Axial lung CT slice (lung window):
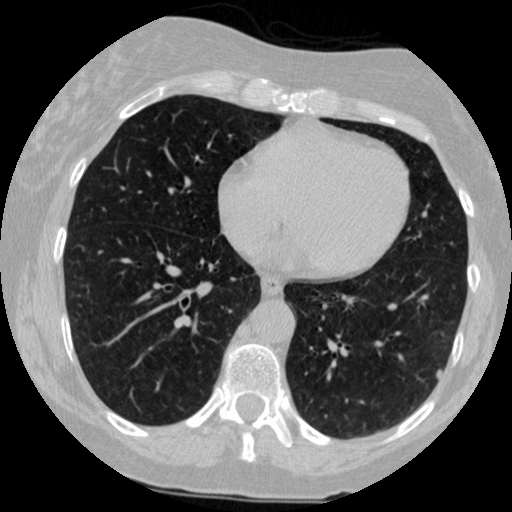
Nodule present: yes
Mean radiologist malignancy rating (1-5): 2.333